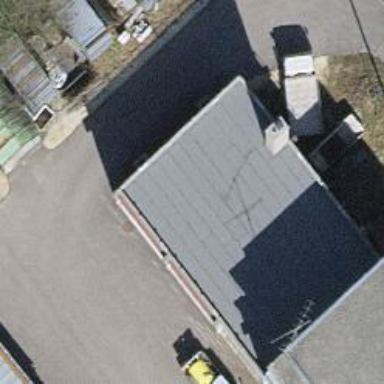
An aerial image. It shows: Car repair shop.